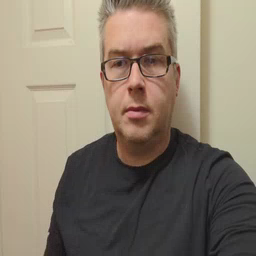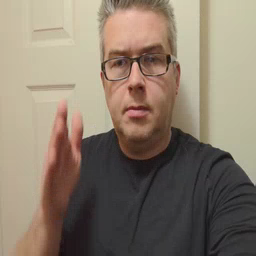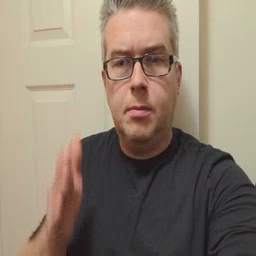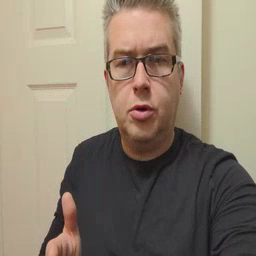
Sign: person